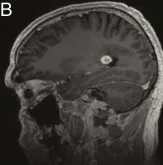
(A-D) Preoperative magnetic resonance imaging (MRI). Enhancing lesion in the lateral ependymal surface of the right lateral trigone measuring 1.7 x 1.4 x 1.2 cm. The medial border is intimately associated with the adjacent choroid plexus. Surrounding vasogenic edema in the periventricular white matter of the right parietal lobe. (A-C) T1-weighted imaging post-gadolinium contrast representative axial, sagittal, and coronal images, respectively.
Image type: radiology (mri)